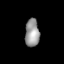
Tissue: lung
Cell type: Myeloid cells
Senescence score: 0.6922
Nuclear area (px): 390
Mean DAPI intensity: 151.3